Question: I have a QTabWidget with a few tabs of a fixed size. I'd like to place the tab widget in a layout to make it stretch with the main window, but this results in a scroller appearing to the right of the tabs when I shrink it or empty space on the right of the tabs when I stretch it out. I'd like the tabs to automatically fill the entire length of QTabWidget.

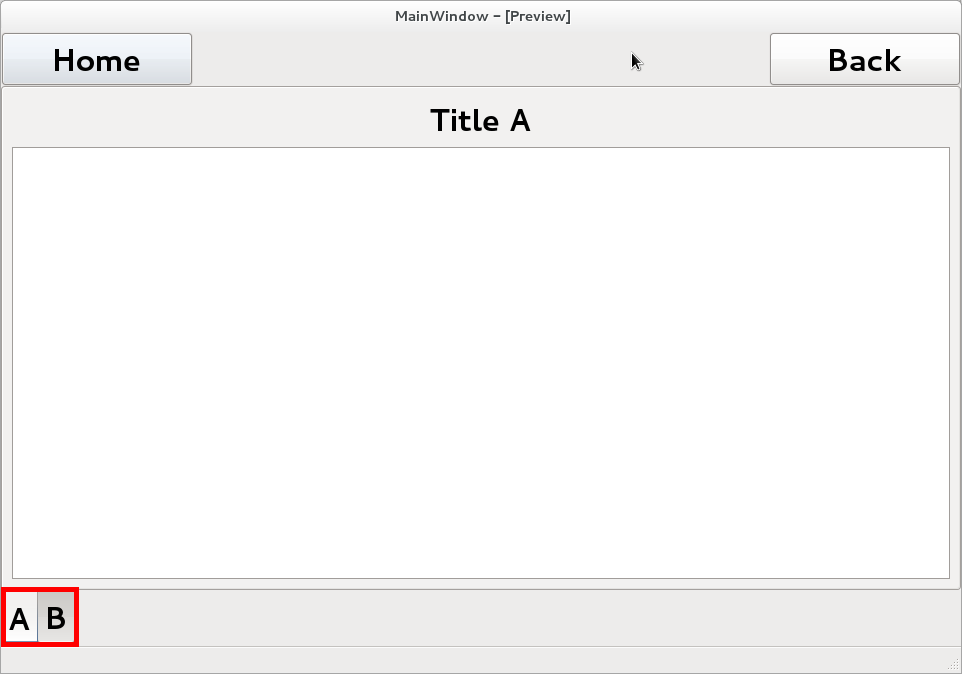
Answer: The tab widget very strictly ensures that the QTabBar inside is created with a minimum size. However, all is not lost.
Because we do have access to the QTabBar and the tabs inside it, there is something we can do. I found the following <URL> which proposes a straightforward workaround.
Basically using a style sheet we set the width of the tabs based on the current width of the tab widget. The trick then, is to ensure that if the width of the tab widget changes that we re-do this calculation.
The suggested way to do this was with an EventFilter. Basically all that is needed is the following class:
'''
// On resize events, reapply the expanding tabs style sheet
class ResizeFilter : public QObject
{
QTabWidget *target;
public:
ResizeFilter(QTabWidget *target) : QObject(target), target(target) {}
bool eventFilter(QObject *object, QEvent *event)
{
if (event->type() == QEvent::Resize)
{
// The width of each tab is the width of the tab widget / # of tabs.
target->setStyleSheet(QString("QTabBar::tab { width: %1px; } ")
.arg(target->size().width()/target->count()));
}
return false;
}
};
'''
Then for your particular QTabWidget, just install the event handler:
'''
ui.tabWidget->installEventFilter(new ResizeFilter(ui.tabWidget));
'''
Presto!
Although there is one thing I would add to the answer. Because the tabs are given the same size regardless of their display text, you may want to ensure that you set the "elideMode" property on the QTabWidget to handle cases where there is not enough room in the tab to show the whole title. This will truncate the text to fit and add a "...".